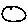
Label: circle